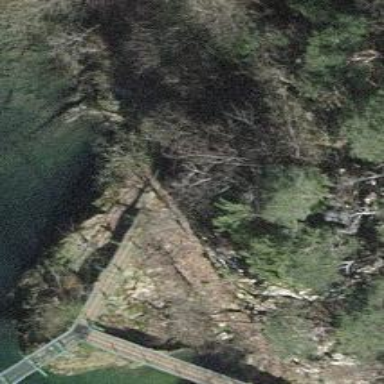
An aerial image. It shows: Path leading to bridge.